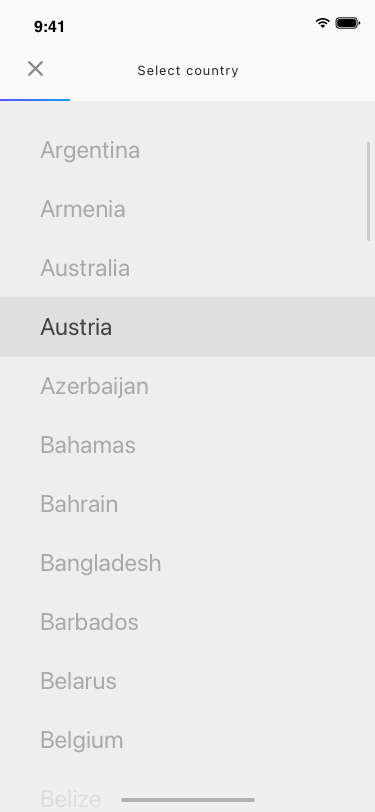
Text in this UI design:
Argentina Armenia Australia Austria Azerbaijan Bahamas Bahrain Bangladesh Barbados Belarus Belgium Belize Benin Bermuda 
Select country
9:41